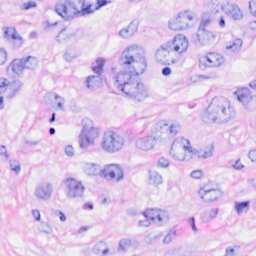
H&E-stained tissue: Breast